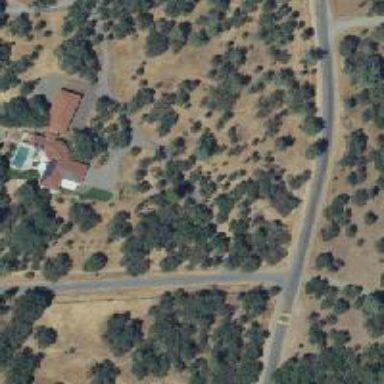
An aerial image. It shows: Driveway.